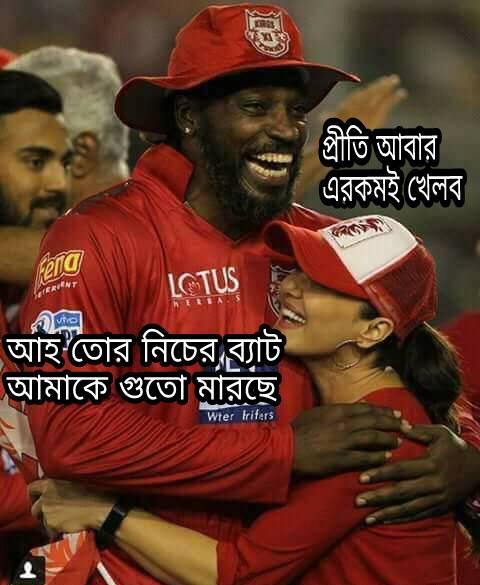
Caption: প্রীতি আবার এরকমই খেলব    আহ তোর নিচের ব্যাট আমাকে গুতা মারছে
Label: non-hate